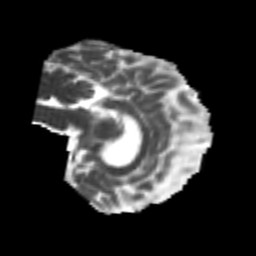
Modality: MD
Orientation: sagittal
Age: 24
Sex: female
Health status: healthy
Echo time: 0.074 s